Question: I'm working in an Asp.net MVC 4 project in Visual Studio 2012, when I open a view I'm getting this error:
>
So I lost intellisense because after that error every call to ViewBag or model says: "One or more types required to compile a dynamic expression cannot be found"
I updated OAuth packages from Nuget but I'm still getting the error.
The project runs fine, the problem is just with razor.
This is a screenshot of the error for more detail:

Any ideas?
Thanks in advance
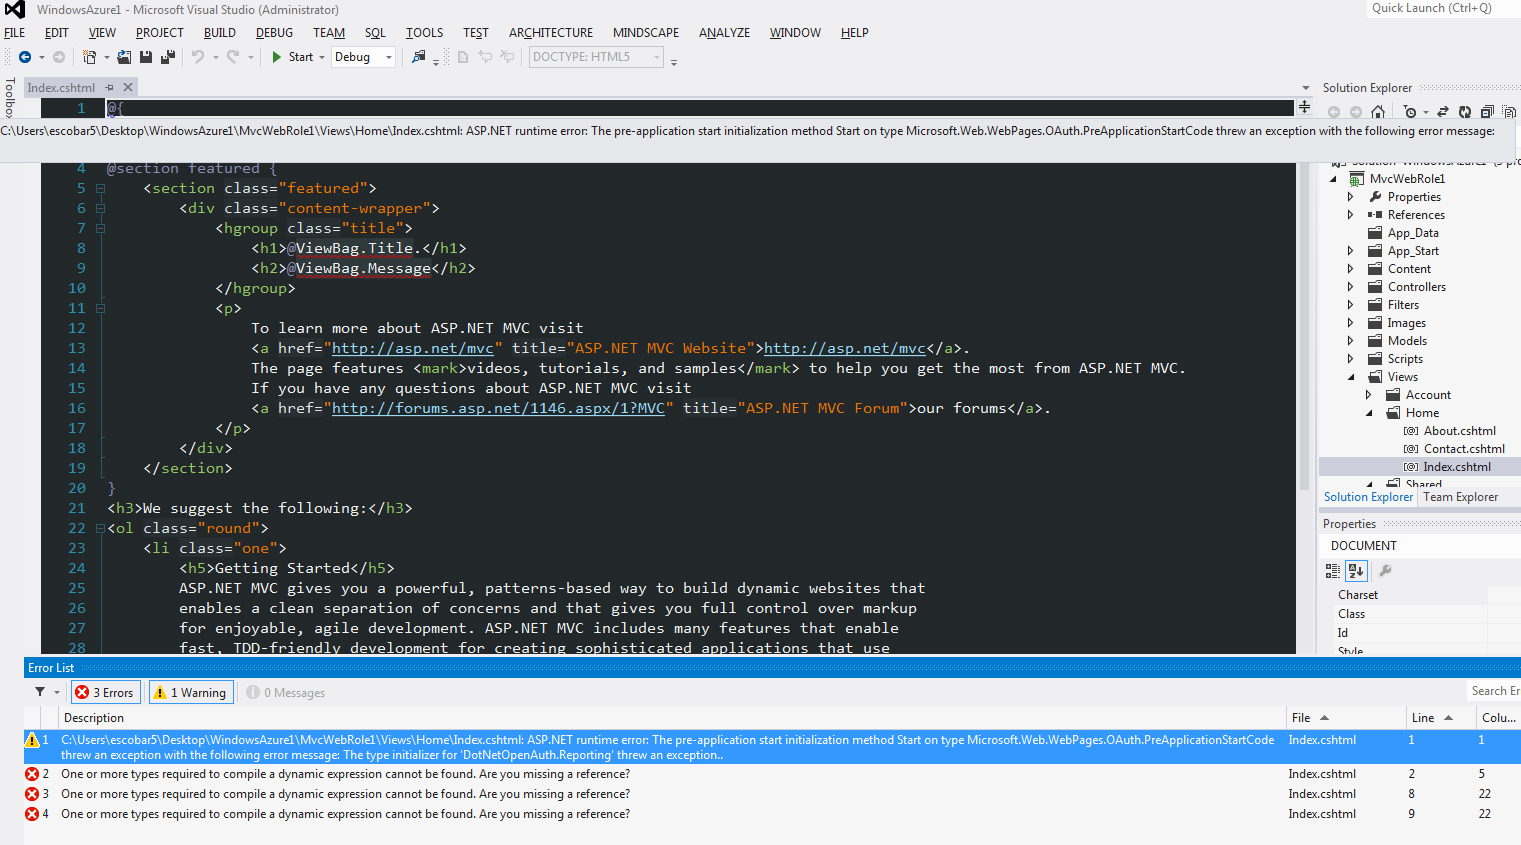
Answer: I found the following explanation and updating DotNetOpenAuth.OAuth.Consumer with nuget package manager solved the problem with the error.
<URL>